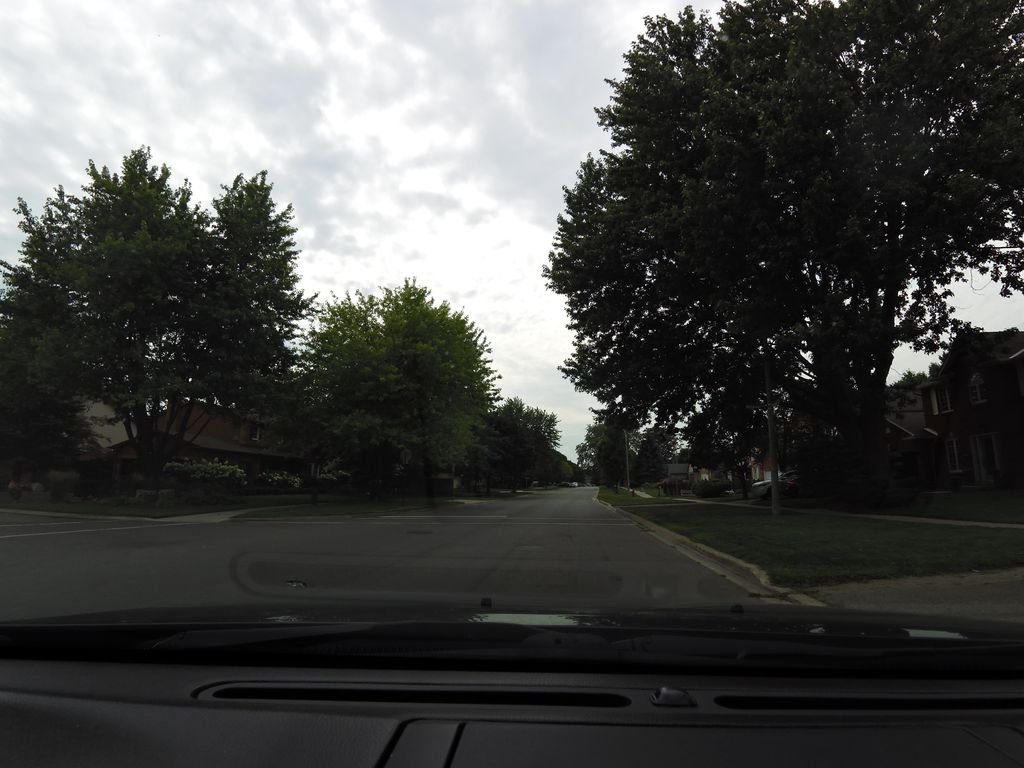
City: hamilton